Question: I wrote basic MQTT python-client. But it disconnect ungracefully without giving any error. When i look event log file i found it's connected and same time is disconnected ungracefully.
'''
import paho.mqtt.client as mqtt
Broker = "192.168.43.246"
def on_connect(client, userdata, flages, rc):
print("Connected with result code=",rc)
client = mqtt.Client(client_id="Client123", clean_session=False, userdata=None)
client.on_connect = on_connect
client.connect(Broker, 1883, 60)
'''
Here i attached a snap of event log also.

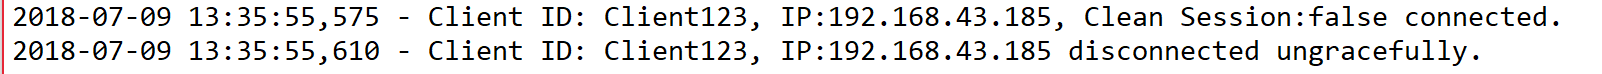
Answer: @MikeScotty's answer is not right. What's missing is starting the MQTT network loop. The loop needs to be started to handle sending keep alive packets, doing multi leg handshakes for QoS 1/2 messages and to handle incoming subscriptions.
If you just want to stay connected or 10 seconds then something like this will work
'''
import paho.mqtt.client as mqtt
import time
Broker = "192.168.43.246"
def on_connect(client, userdata, flages, rc):
print("Connected with result code=",rc)
client = mqtt.Client(client_id="Client123", clean_session=False, userdata=None)
client.on_connect = on_connect
client.connect(Broker, 1883, 60)
client.loop_start() # starts network loop on separate thread
time.sleep(10) # optionally wait some time
client.disconnect() # disconnect gracefully
client.loop_stop() # stops network loop
'''
If you want to stay connected forever (or until killed) then you have 2 options
'''
...
client.connect(Broker, 1883, 60)
client.loop_forever()
'''
This will start the network loop in the foreground (and as such block until killed).
Or
'''
...
client.connect(Broker, 1883, 60)
while True:
client.loop() # runs one iteration of the network loop
# do something else
'''
Or
'''
...
client.connect(Broker, 1883, 60)
client.loop_start()
while True:
# do something else
'''